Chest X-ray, AP view. Patient: 75 years old, sex F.
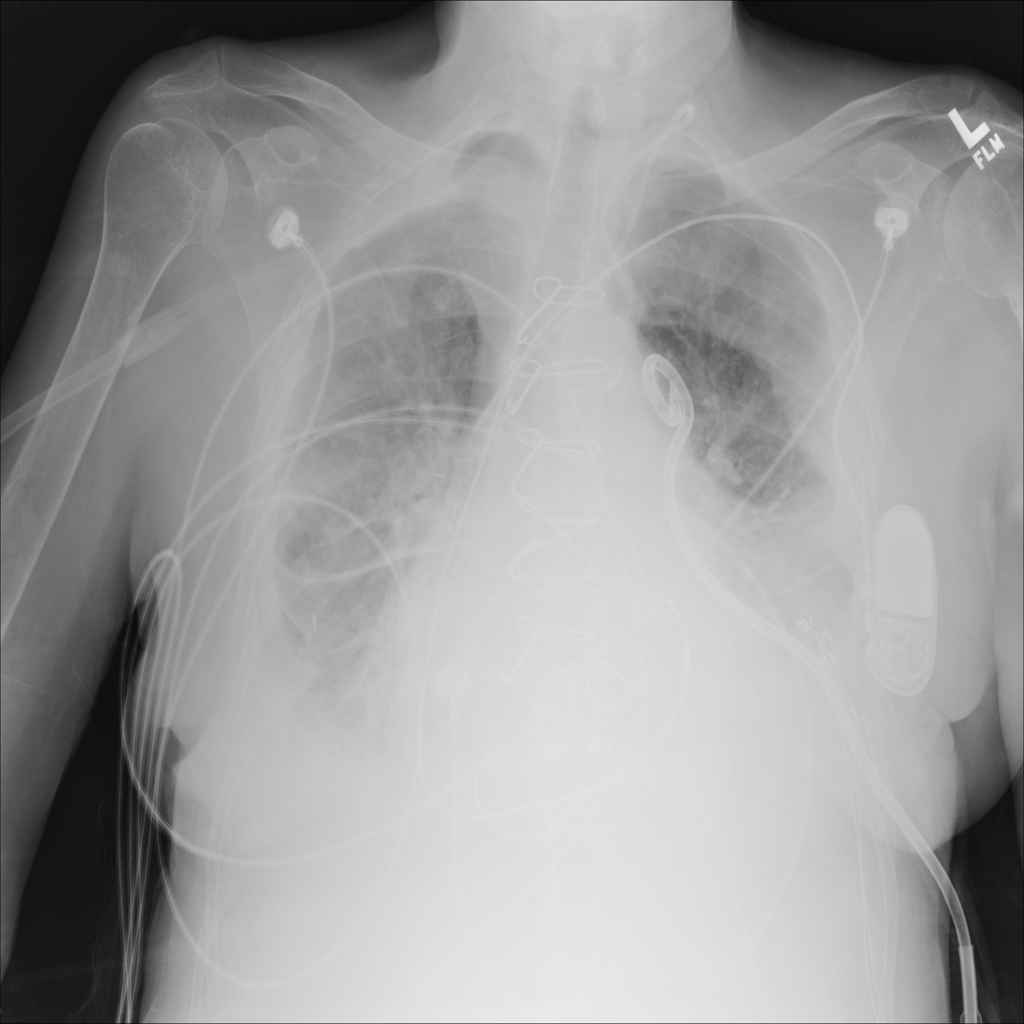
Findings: Effusion